Current action and preconditions to check: path_clear

Your task: For each precondition in the list above, predict whether it will hold at this action.

Consider the current scene as observed from the mobile robot's camera, and analyze the predicted future states of all dynamic agents (e.g., people, animals, vehicles, or any moving entities) within the NEXT SECOND.

IMPORTANT: Only answer "very likely" if you are absolutely certain—based on strong, clear evidence—that a dynamic agent will violate the precondition in the predicted future state. Do NOT answer "very likely" for unlikely, ambiguous, or low-probability risks.

Ask yourself for each precondition: Is there a high probability, with clear and convincing evidence, that the predicted future states of any dynamic agent will interfere with the predicted future state of the currently executing action within the NEXT SECOND, causing that precondition to fail?

Assess the risk level based on these predictions. Use "likely" or "very likely" if motions create a clear risk of interference.

Use "neutral" or "improbable" if agents are nearby but their predicted paths are clearly diverging or non-conflicting.

Failure Risk Categories: "very improbable", "improbable", "neutral", "likely", "very likely"

Answer Format: Output ONLY the probability_of_failure value from these categories: "very improbable", "improbable", "neutral", "likely", "very likely"

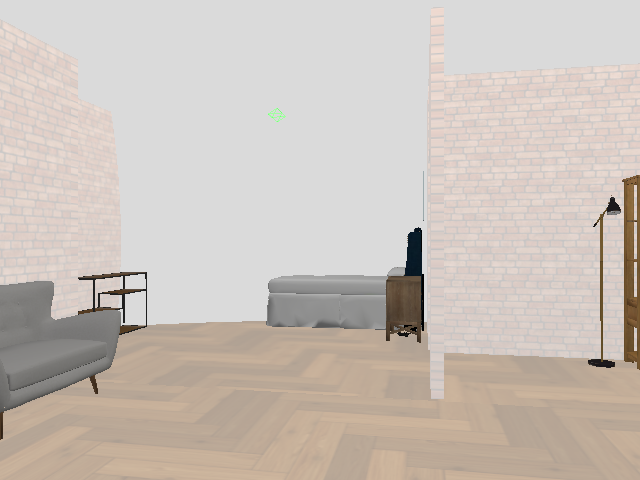

Answer: very improbable